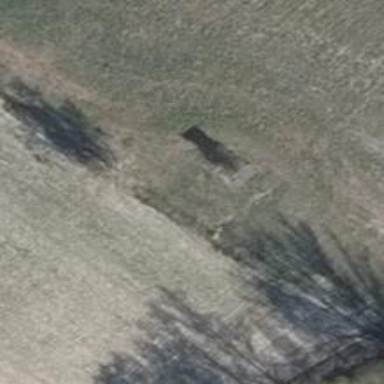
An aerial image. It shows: Hunting stand.